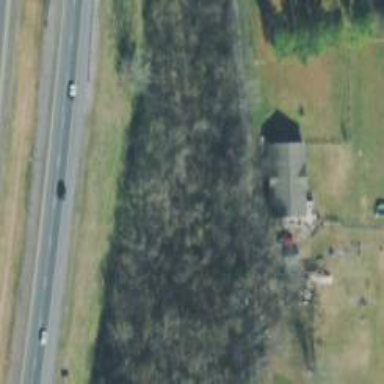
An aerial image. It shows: Driveway leading to service road.